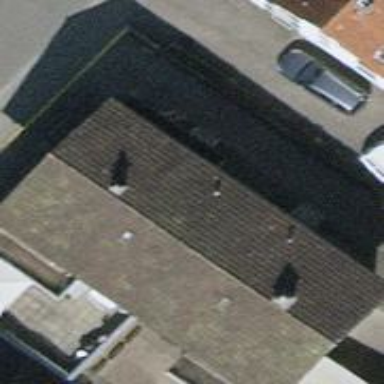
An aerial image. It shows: Gabled roof building with tile roofing. It consists of apartments.